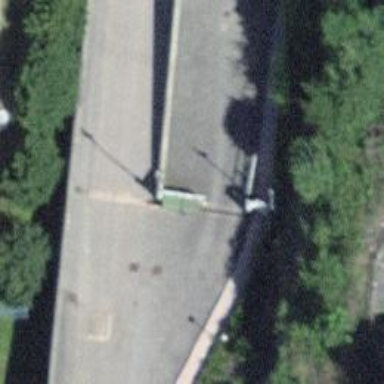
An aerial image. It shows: Gate.